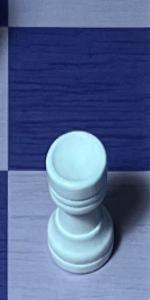
Label: Rook_White